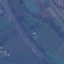
Land use / land cover class: Highway